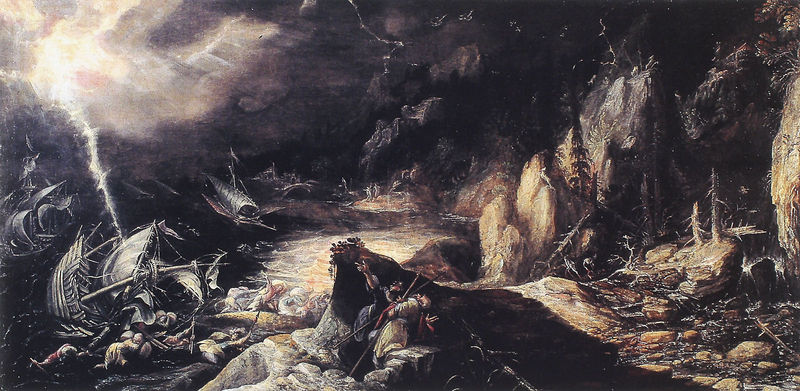
Titel: Südländische Felsenküste mit Schiffbruch
Künstler: Frederik van Valckenborch
Institution: Rotterdam, Museum Boymans-van-Beuningen
Schlagwörter: baum, dunkel, felsen, gewitter, kampf, mann, meer, wasser, bäume, menschen, see, ufer, frau, hell, licht, nacht, schwarz, weiss, stein, steine, ast, natur, land, dunkelheit, personen, person, boot, boote, schiff, schiffe, segel, wellen, stab, mast, fels, kahl, schiffbruch, sturm, unglück, unwetter, wetter, wogen, segelboote, schwimmen, gefahr, tote, schrecken, blitz, donner, baumstumpf, rettung, schiffbrüchige, baumstümpfe, ertrinken, schiffsunglück